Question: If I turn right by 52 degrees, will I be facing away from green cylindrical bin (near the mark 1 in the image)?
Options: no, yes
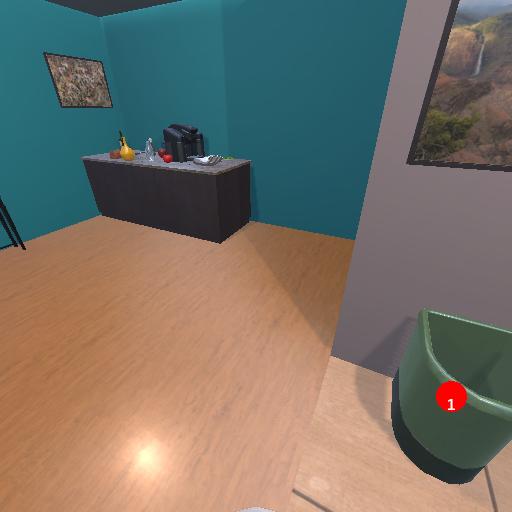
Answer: no